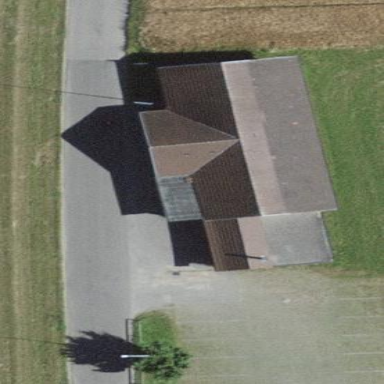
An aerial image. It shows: Building dedicated to shooting sports.